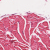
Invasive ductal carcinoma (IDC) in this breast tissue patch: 0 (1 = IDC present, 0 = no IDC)